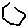
Label: hexagon